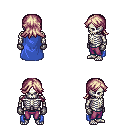
a pixel art fantasy rpg character, male body template, skeleton, blue cape, magenta pants, white blonde loose hair, metal gloves, four views (front, back, left, right), 2x2 character sprite sheet, small pixel art, hard edges, no anti-aliasing